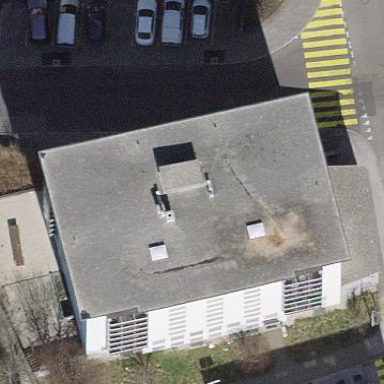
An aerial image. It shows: Part of building is shown in the image.